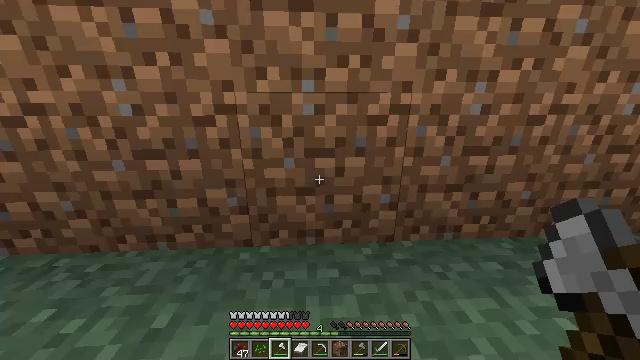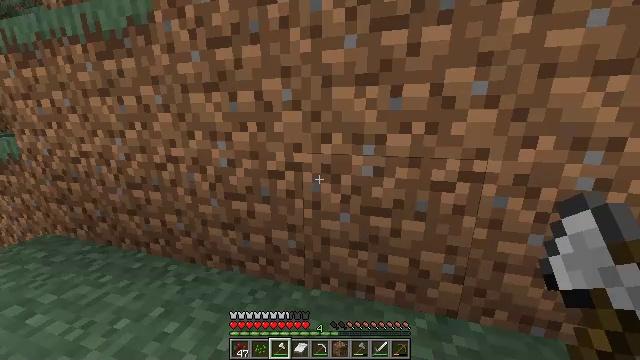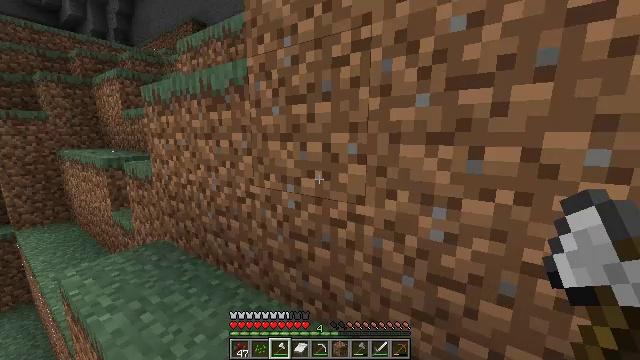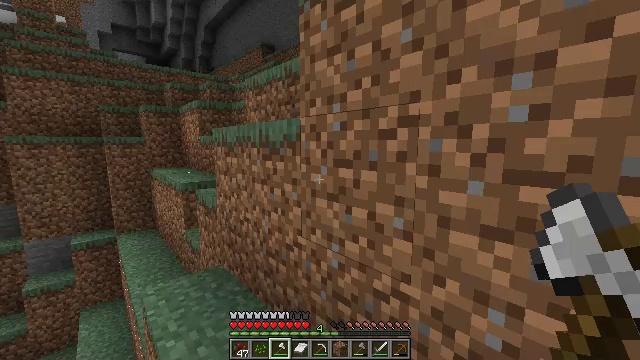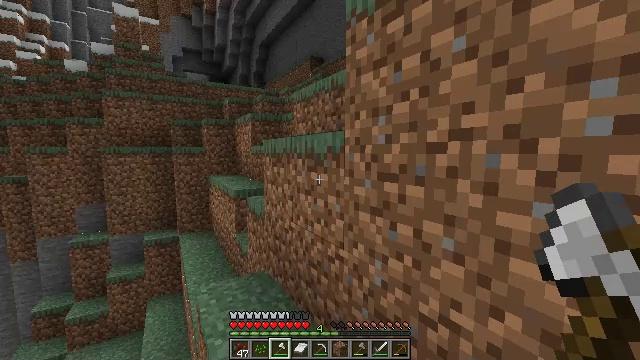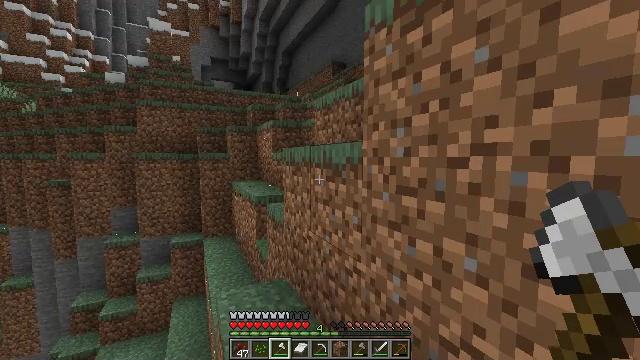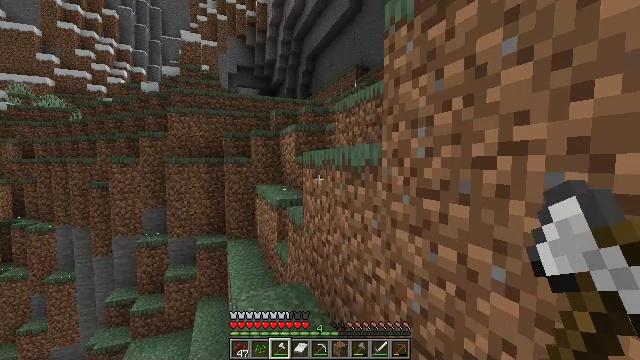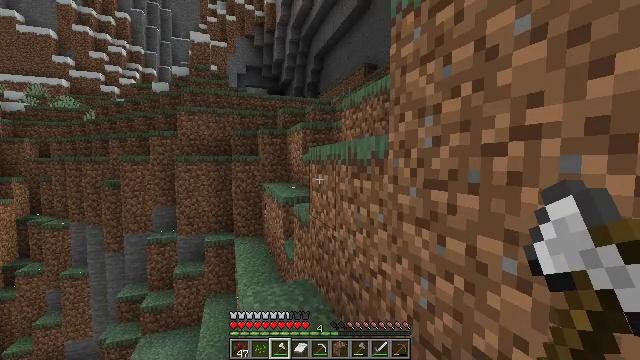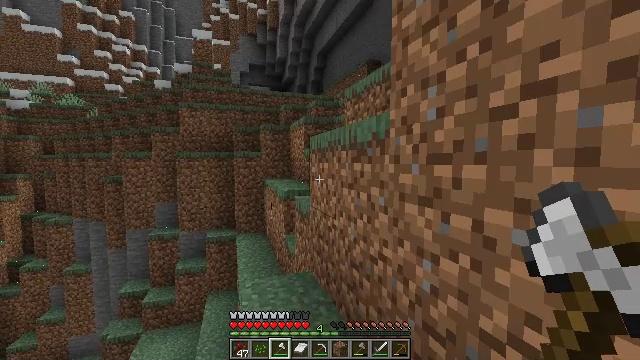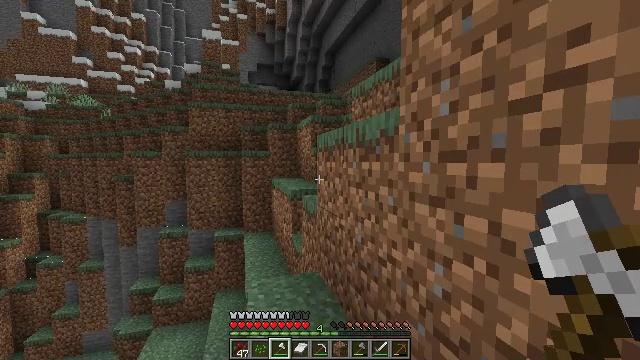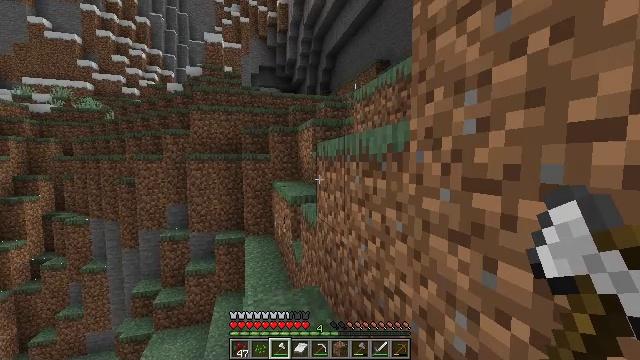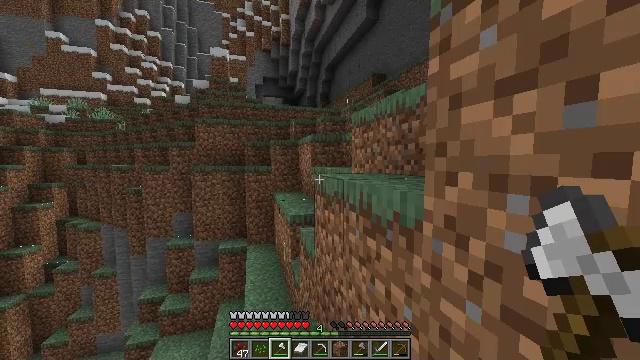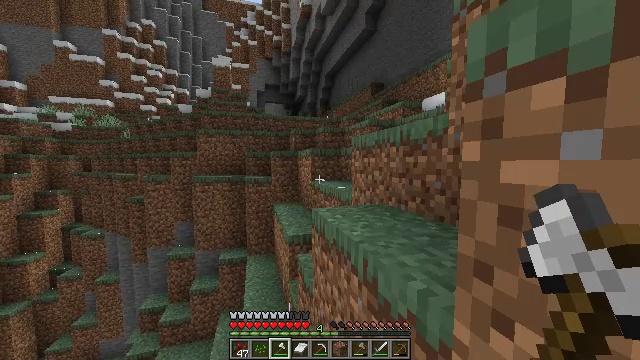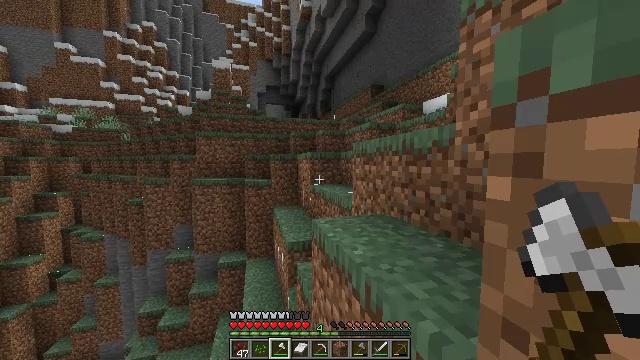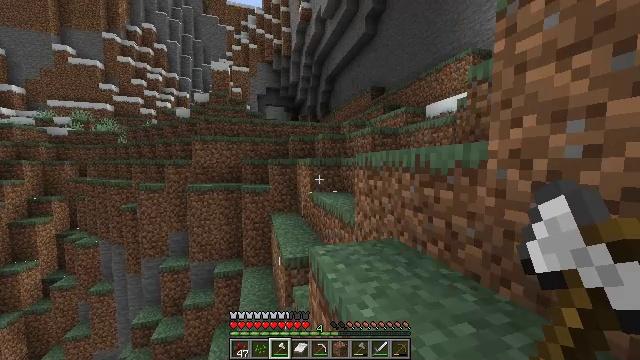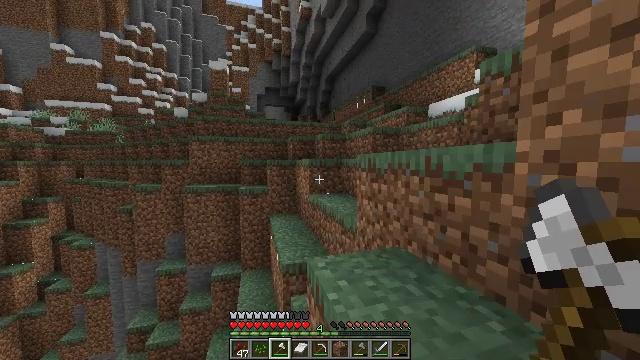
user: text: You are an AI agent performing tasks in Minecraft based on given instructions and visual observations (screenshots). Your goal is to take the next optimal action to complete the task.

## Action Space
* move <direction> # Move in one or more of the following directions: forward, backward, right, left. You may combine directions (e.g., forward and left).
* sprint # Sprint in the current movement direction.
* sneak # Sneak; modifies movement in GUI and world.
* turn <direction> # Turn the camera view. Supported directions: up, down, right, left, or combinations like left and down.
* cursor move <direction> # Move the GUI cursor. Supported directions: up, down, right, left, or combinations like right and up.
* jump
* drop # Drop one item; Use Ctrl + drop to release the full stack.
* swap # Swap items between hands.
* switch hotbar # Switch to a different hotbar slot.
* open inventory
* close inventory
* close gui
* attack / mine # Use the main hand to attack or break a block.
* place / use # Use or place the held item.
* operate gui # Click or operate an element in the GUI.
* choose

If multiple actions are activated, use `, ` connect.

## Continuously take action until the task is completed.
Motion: motion action
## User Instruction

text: Break the grass block.
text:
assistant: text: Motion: move forward, sprint, turn left and up, jump
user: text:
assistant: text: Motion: move forward, turn left and up, jump
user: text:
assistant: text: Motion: move forward, turn left and up, jump
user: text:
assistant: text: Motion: move forward, turn left and up, jump
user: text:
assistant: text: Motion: move forward, turn left and up, jump
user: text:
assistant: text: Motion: move forward, turn left and up, jump
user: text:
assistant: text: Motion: move forward, turn left, jump
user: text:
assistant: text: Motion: move forward, jump
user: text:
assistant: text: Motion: move forward, sprint, turn left, jump
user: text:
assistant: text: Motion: move forward, sprint, jump
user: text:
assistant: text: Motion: move forward, sprint, jump
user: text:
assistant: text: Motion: move forward, jump
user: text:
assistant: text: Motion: move forward, jump
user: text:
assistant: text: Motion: move forward, jump
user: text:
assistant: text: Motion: move forward, jump
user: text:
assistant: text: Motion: move forward, jump
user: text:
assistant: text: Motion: move forward, jump
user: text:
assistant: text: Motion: move forward, jump
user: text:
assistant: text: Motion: move forward, jump
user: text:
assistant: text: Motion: move forward, turn right and down, jump
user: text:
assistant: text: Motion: move forward, sprint, turn right and down, jump
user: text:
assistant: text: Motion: move forward, sprint, turn right, jump
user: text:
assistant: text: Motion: move forward, sprint, jump
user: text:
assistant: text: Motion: move forward, jump
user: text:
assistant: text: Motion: move forward, jump
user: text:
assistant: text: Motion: move forward, jump
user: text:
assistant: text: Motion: move forward, jump
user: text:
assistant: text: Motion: move forward, jump
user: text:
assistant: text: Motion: move forward, sprint, jump
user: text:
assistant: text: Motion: move forward, sprint, jump